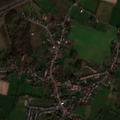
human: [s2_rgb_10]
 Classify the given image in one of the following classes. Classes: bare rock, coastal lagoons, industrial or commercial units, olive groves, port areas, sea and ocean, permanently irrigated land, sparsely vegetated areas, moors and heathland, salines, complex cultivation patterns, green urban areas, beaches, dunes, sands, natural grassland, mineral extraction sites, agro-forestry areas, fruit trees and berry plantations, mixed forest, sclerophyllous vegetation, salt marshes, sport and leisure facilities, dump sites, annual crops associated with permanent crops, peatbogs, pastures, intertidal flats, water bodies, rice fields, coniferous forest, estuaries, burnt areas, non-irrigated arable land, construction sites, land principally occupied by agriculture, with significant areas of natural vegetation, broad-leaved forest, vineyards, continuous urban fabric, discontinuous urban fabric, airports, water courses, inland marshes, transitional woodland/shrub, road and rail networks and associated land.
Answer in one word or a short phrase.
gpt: discontinuous urban fabric, non-irrigated arable land, pastures, complex cultivation patterns, land principally occupied by agriculture, with significant areas of natural vegetation, broad-leaved forest